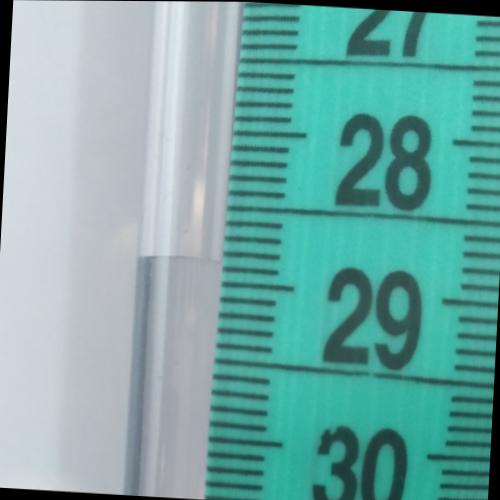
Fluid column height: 28.9 cm